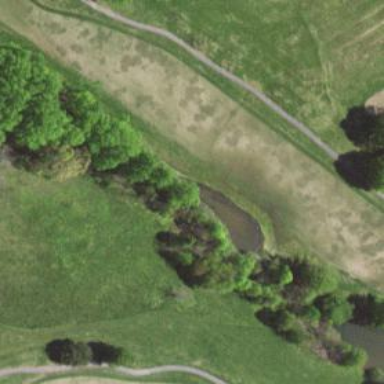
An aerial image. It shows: Scenic view of water hazard on golf course. The natural water feature adds beauty to the landscape.